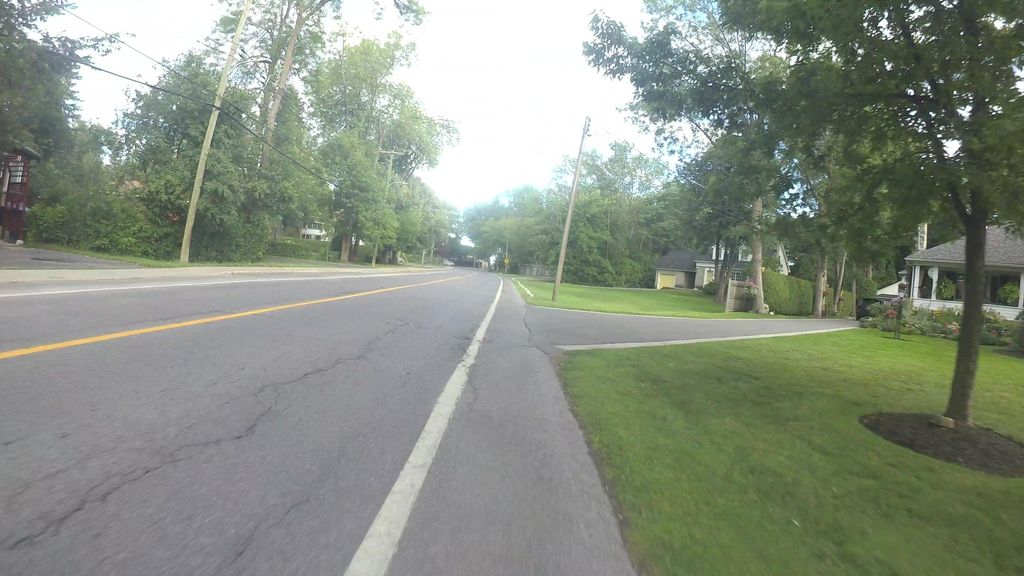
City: montreal